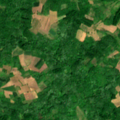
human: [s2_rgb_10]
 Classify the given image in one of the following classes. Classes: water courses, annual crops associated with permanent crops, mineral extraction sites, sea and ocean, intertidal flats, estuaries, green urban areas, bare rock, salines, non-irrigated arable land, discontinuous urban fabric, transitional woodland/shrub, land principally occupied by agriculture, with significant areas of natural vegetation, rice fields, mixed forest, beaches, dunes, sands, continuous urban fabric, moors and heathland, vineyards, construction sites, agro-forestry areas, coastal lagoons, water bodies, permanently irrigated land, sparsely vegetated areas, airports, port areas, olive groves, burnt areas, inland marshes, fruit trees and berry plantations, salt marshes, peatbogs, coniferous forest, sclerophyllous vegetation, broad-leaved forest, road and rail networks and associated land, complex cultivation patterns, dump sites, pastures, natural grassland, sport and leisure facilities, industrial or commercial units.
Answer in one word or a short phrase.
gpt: complex cultivation patterns, land principally occupied by agriculture, with significant areas of natural vegetation, broad-leaved forest